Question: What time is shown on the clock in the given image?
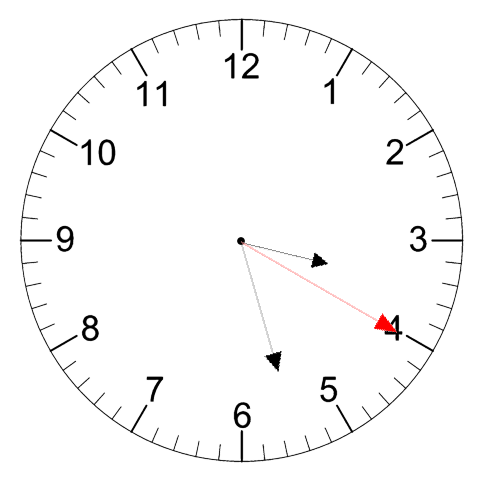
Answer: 03:27:20